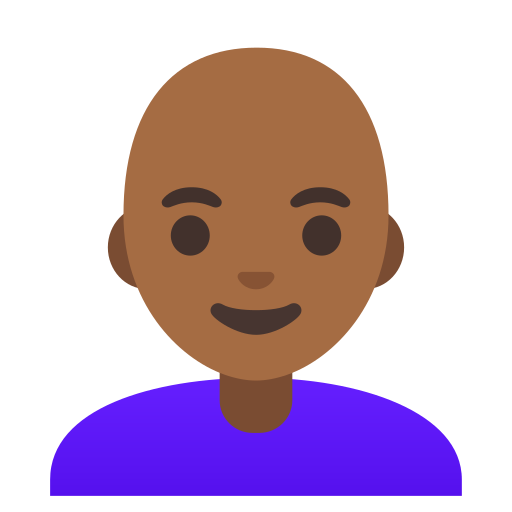
Emoji: 👩🏾‍🦲